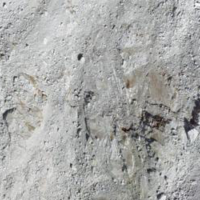
EUNIS habitat code: 48
Species observed at this site:
Saxifraga oppositifolia